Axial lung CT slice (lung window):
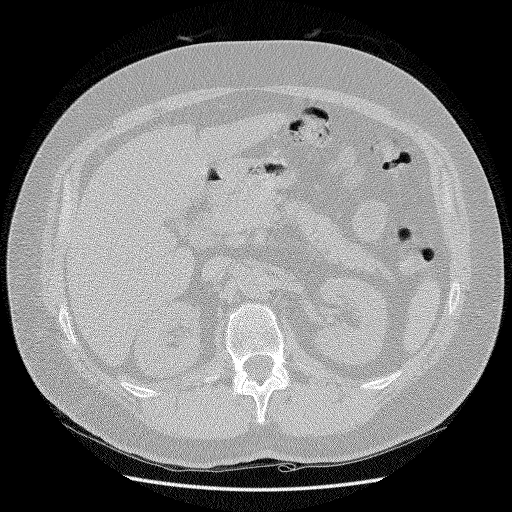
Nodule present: no